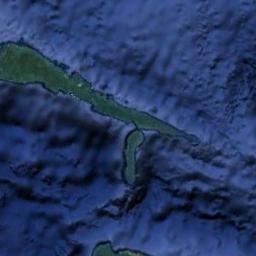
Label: island